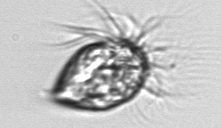
Label: Strombidium_morphotype1